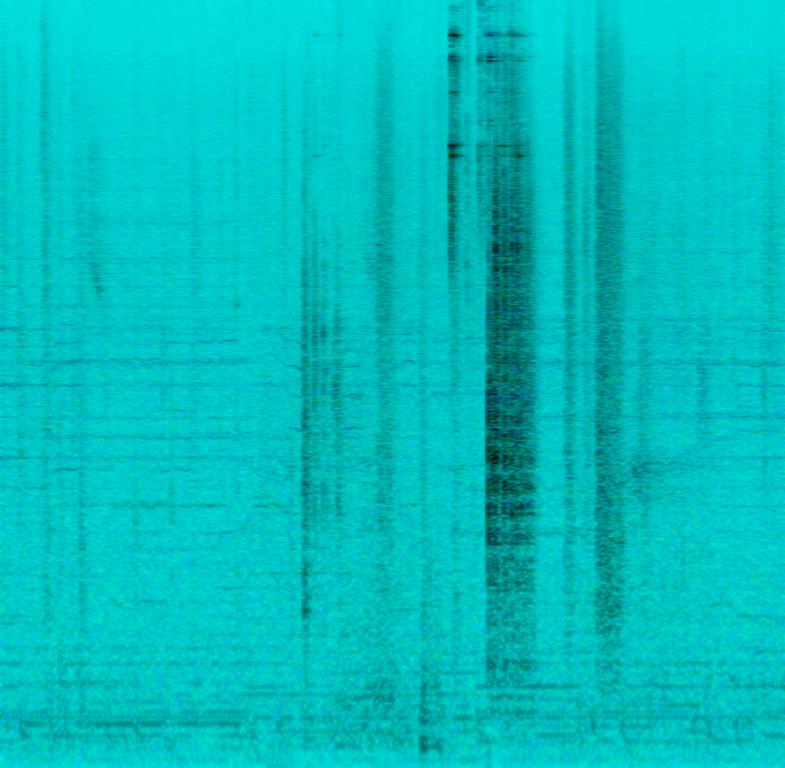
This is the sound of a wooden drawer being opened and a bunch of nails dropped on a surface. A very faint pop music can be heard with a melodically singing female vocal, strings and a simple electronic drum beat.